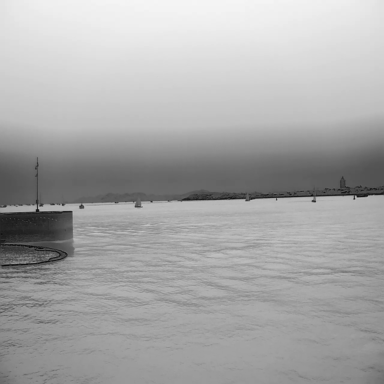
There are five sailboats in the infrared image.